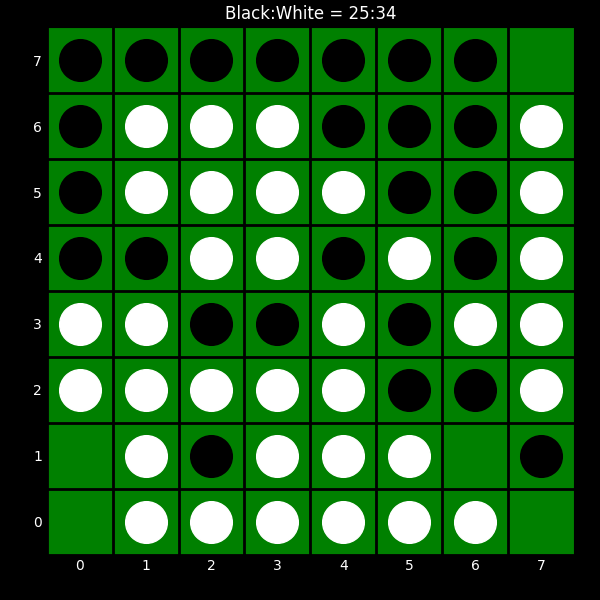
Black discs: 25
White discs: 34